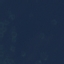
Land use / land cover class: SeaLake